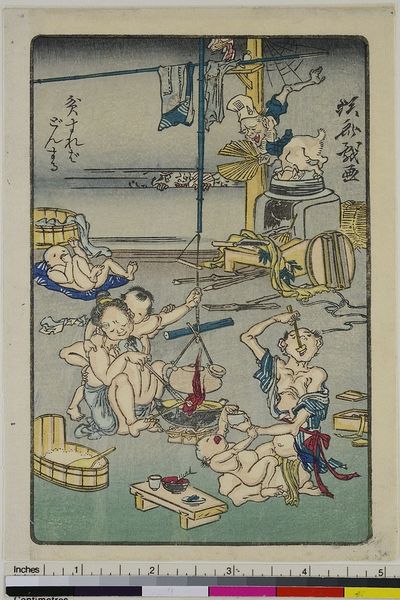
Titel: Sprichwort: Liebe macht dumm, aus der Serie: Einhundert Bilder von Kyosai
Künstler: Kawanabe Ky&#x14D;sai
Standort: Hamburg
Institution: Museum für Kunst und Gewerbe Hamburg
Schlagwörter: blau, feuer, wasser, gelb, menschen, wäsche, bunt, grau, zeichen, rahmen, kind, blatt, kinder, topf, holzschnitt, leine, rand, essen, waschen, babys, asien, druck, druckgraphik, druckgrafik, gestalten, fabelwesen, trog, kochen, zeit, kelle, ungeheuer, farbholzschnitt, monster, familienleben, gegenstände, dinge, fabeltier, fabeltiere, sprichwort, zwitterwesen, monstrum, edo, reproduktionen, druckerzeugnisse, essen kochen, zubereitung von lebensmitteln, sprichwörter